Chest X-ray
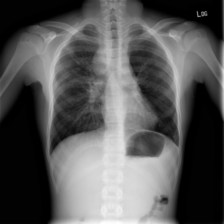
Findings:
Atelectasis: negative
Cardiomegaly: negative
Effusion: negative
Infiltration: positive
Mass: negative
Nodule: negative
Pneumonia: negative
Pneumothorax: negative
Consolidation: negative
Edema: negative
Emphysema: negative
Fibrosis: negative
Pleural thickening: negative
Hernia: negative